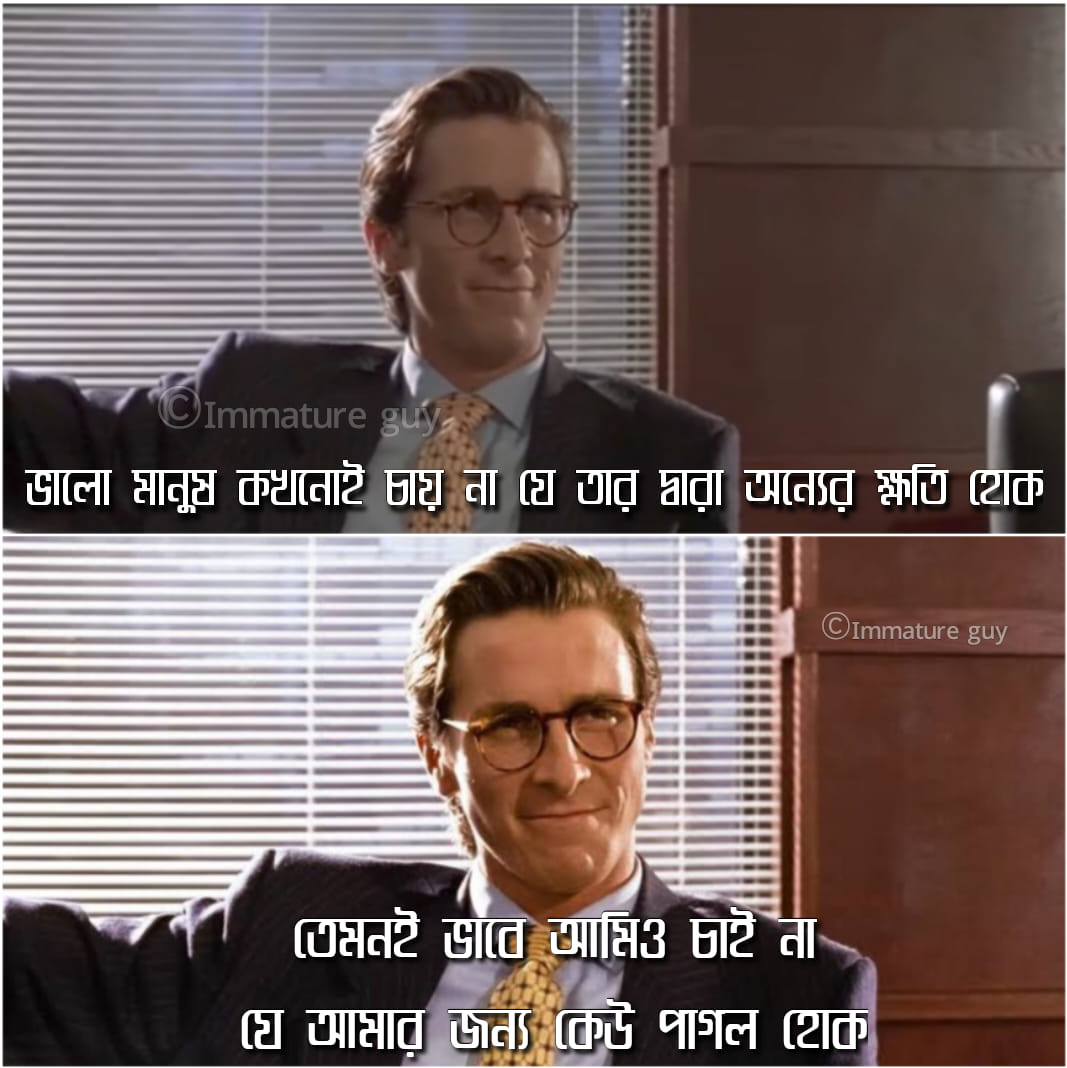
Text: ভালো মানুষ কখনোই চায় না যে তার দ্বারা অন্যের ক্ষতি হােক তেমনই ভাবে আমিও চাই না আমার জন্য কেউ পাগল হোক
Label: Non Hate